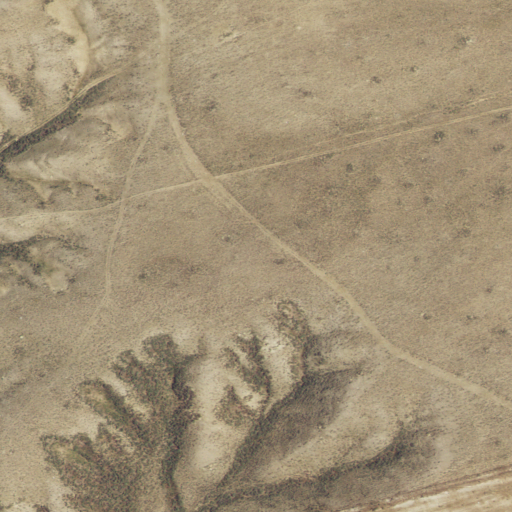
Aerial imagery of ridge(s) in Wyoming named Dana Ridge containing shrub and open development